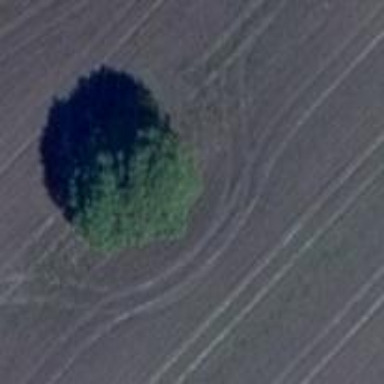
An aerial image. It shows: Hunting stand.